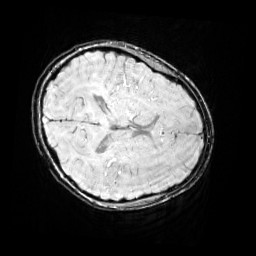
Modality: SWI
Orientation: axial
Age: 11
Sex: female
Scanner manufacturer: siemens
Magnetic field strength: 3 T
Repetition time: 0.027 s
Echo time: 0.02 s